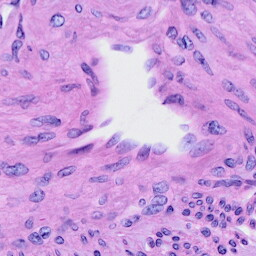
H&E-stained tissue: Cervix